Question: I have an app that requires google apis, but after updating everything, there is no build target for android level 20 (4.4W) that includes google apis.

is there a way to build an app targeting level 20 that requires google apis?
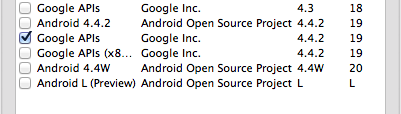
Answer: You wouldn't normally create an application that uses Google Maps API v1. Instead, you would need two APKs:
- -
This is actually , because you directly distribute Wear applications on the Play Store: they must be bundled inside a standard app (and is then pushed to the Wear device when installed in the handheld).
Android Studio makes this process much easier, since it can automatically do this bundling (you just create a new project, and mark checkboxes to create the Mobile and Wear modules).
If you need to do this manually (perhaps because you're using Eclipse instead) then you can follow the instructions at <URL>. You basically have to:
- -